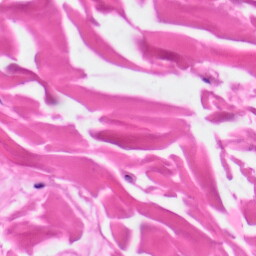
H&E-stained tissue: Skin